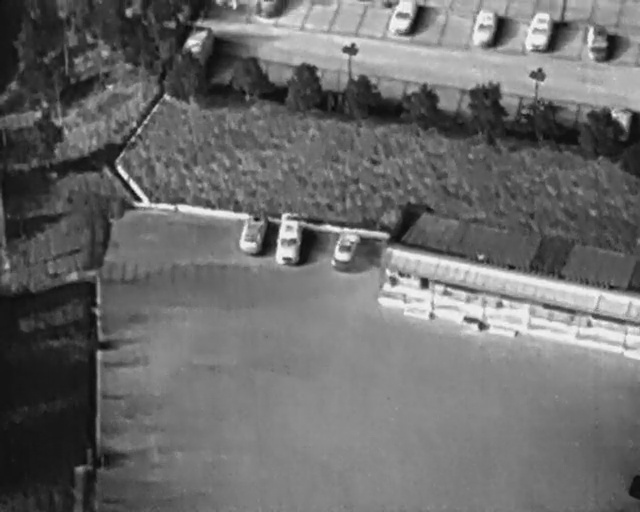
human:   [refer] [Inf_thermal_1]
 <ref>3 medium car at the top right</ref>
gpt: <box>[[72, 2, 78, 8, 9], [81, 3, 87, 8, 12], [90, 5, 96, 10, 2]]</box>

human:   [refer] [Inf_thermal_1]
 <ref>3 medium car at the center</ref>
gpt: <box>[[36, 43, 42, 48, 8], [41, 45, 48, 49, 10], [51, 46, 57, 51, 14]]</box>